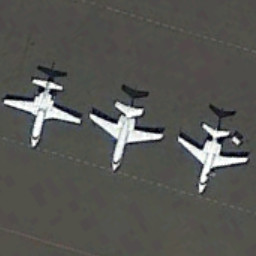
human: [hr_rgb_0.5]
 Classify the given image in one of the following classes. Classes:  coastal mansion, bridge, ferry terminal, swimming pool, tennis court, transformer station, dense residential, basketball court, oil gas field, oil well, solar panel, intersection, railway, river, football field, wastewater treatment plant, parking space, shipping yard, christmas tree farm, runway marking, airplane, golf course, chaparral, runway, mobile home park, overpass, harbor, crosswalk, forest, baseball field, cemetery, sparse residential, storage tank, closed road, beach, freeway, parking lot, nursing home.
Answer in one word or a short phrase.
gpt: airplane